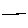
Label: line